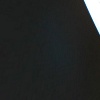
Label: space